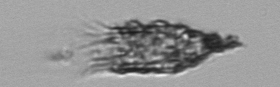
Label: Tintinnina